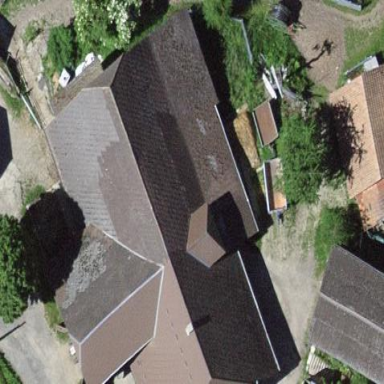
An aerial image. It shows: Farm building.